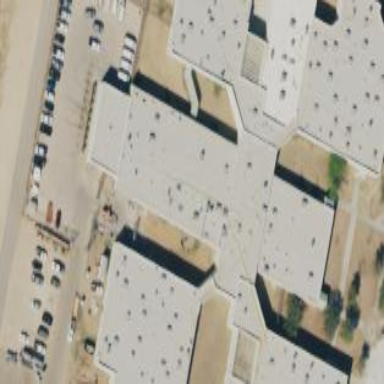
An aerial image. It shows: Public building.